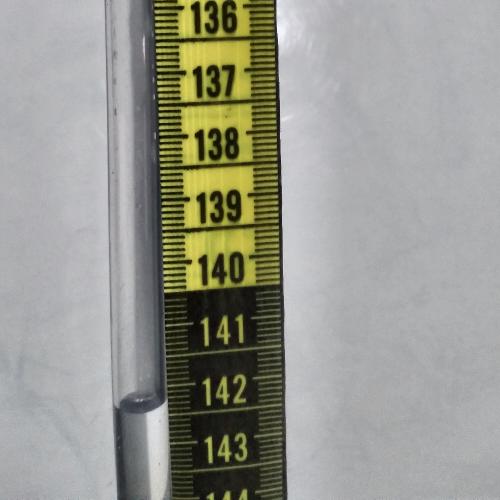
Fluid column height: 142.3 cm